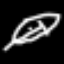
Label: leaf